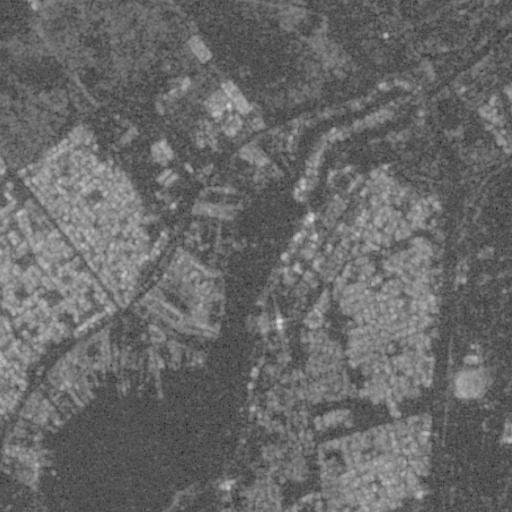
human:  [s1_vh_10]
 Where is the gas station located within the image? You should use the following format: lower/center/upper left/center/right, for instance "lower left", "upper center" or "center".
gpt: The gas station is located in the center right of the image.
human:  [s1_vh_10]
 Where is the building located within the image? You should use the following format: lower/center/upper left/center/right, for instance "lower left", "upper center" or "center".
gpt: There is no building in the image.

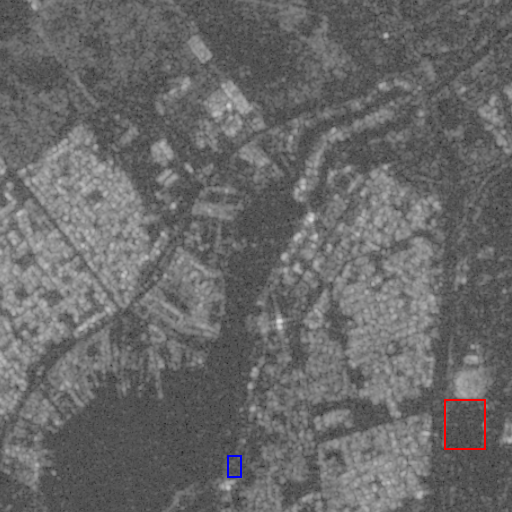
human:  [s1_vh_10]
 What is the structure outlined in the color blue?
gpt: The structure outlined in blue is a park.
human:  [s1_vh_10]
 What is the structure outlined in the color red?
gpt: The structure outlined in red is a parking lot.
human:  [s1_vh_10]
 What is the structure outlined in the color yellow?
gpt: There is no yellow outline.